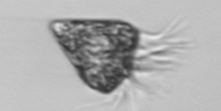
Label: Ciliophora